Question: I keep receiving the following error:

in the logs i get
'''
unexpectedly found nil while unwrapping an Optional value
'''
the reason im having trouble with this is because i ran this code earlier and it worked fine can somebody please help and tell me where im going wrong in the code?
here is the full code
'''
import UIKit
import Parse
class HomePage: UITableViewController {
var images = [UIImage]()
var titles = [String]()
var imageFile = [PFFile]()
var voteCounter = [Int]()
override func viewDidLoad() {
super.viewDidLoad()
println(PFUser.currentUser())
var query = PFQuery(className:"Post")
var voteCount = PFObject(className: "Post")
voteCount["voteCounter"] = voteCounter
voteCount.saveInBackground()
query.orderByDescending("createdAt")
query.findObjectsInBackgroundWithBlock {(objects: [AnyObject]?, error: NSError?) -> Void in
if error == nil {
println("Successfully retrieved \(objects!.count) scores.")
for object in objects! {
self.titles.append(object["Title"] as! String)
self.imageFile.append(object["imageFile"] as! PFFile)
self.tableView.reloadData()
}
} else {
// Log details of the failure
println(error)
}
}
}
override func didReceiveMemoryWarning() {
super.didReceiveMemoryWarning()
// Dispose of any resources that can be recreated.
}
override func numberOfSectionsInTableView(tableView: UITableView) -> Int {
return 1
}
override func tableView(tableView: UITableView, numberOfRowsInSection section: Int) -> Int {
return titles.count
}
override func tableView(tableView: UITableView, heightForRowAtIndexPath indexPath: NSIndexPath) -> CGFloat {
return 500
}
override func tableView(tableView: UITableView, cellForRowAtIndexPath indexPath: NSIndexPath) -> UITableViewCell {
var myCell:cell = self.tableView.dequeueReusableCellWithIdentifier("myCell") as! cell
myCell.rank.text = "21"
myCell.votes.text = "\(voteCounter)"
myCell.postDescription.text = titles[indexPath.row]
imageFile[indexPath.row].getDataInBackgroundWithBlock { (data, error) -> Void in
if let downloadedImage = UIImage(data: data!) {
myCell.postedImage.image = downloadedImage
}
}
var swipeRight = UISwipeGestureRecognizer(target: self, action: "respondToSwipeGesture:")
swipeRight.direction = UISwipeGestureRecognizerDirection.Right
myCell.postedImage.userInteractionEnabled = true;
myCell.postedImage.addGestureRecognizer(swipeRight)
var swipeLeft = UISwipeGestureRecognizer(target: self, action: "respondToSwipeGesture:")
swipeRight.direction = UISwipeGestureRecognizerDirection.Left
myCell.postedImage.userInteractionEnabled = true;
myCell.postedImage.addGestureRecognizer(swipeLeft)
return myCell
}
func respondToSwipeGesture(gesture: UIGestureRecognizer) {
if let swipeGesture = gesture as? UISwipeGestureRecognizer {
var voteCounter = 0
switch swipeGesture.direction {
case UISwipeGestureRecognizerDirection.Right:
voteCounter += 1
println("Swiped right")
case UISwipeGestureRecognizerDirection.Left:
voteCounter -= 1
println("Swiped Left")
default:
break
}
}
}
}
'''
also any further advice or comments would be appreciated im fairly new to programming
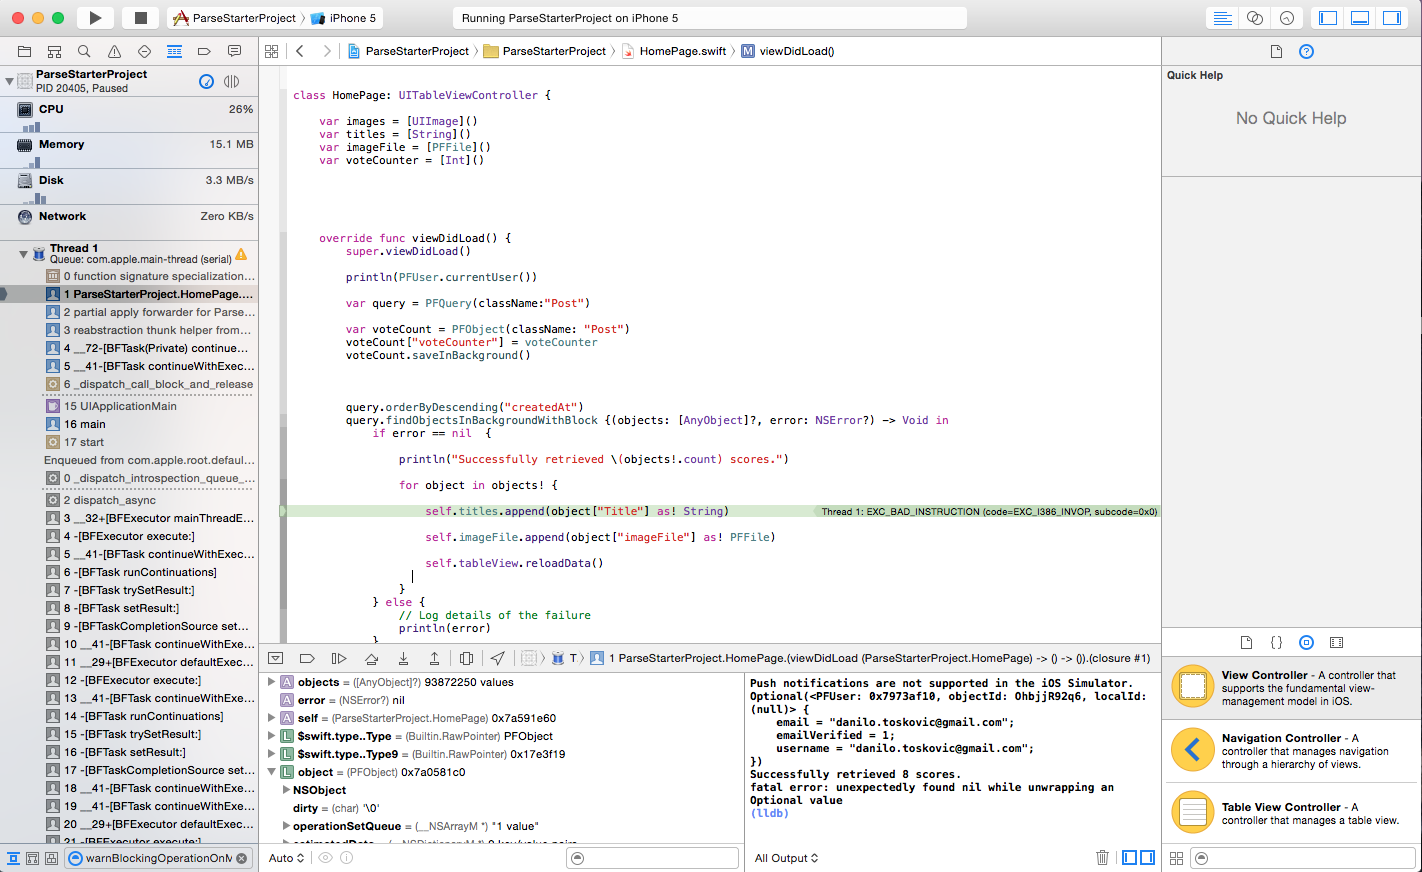
Answer: Try this.
'''
query.findObjectsInBackgroundWithBlock {(objects: [AnyObject]?, error: NSError?) -> Void in
if error == nil {
println("Successfully retrieved \(objects!.count) scores.")
for object in objects! {
if let dict = object as? [String: AnyObject] {
if let title = object["Title"] as? String {
self.titles.append(title)
}
if let imgFile = object["imageFile"] as? PFFile {
self.imageFile.append(imgFile)
}
}
self.tableView.reloadData()
}
} else {
// Log details of the failure
println(error)
}
}
'''